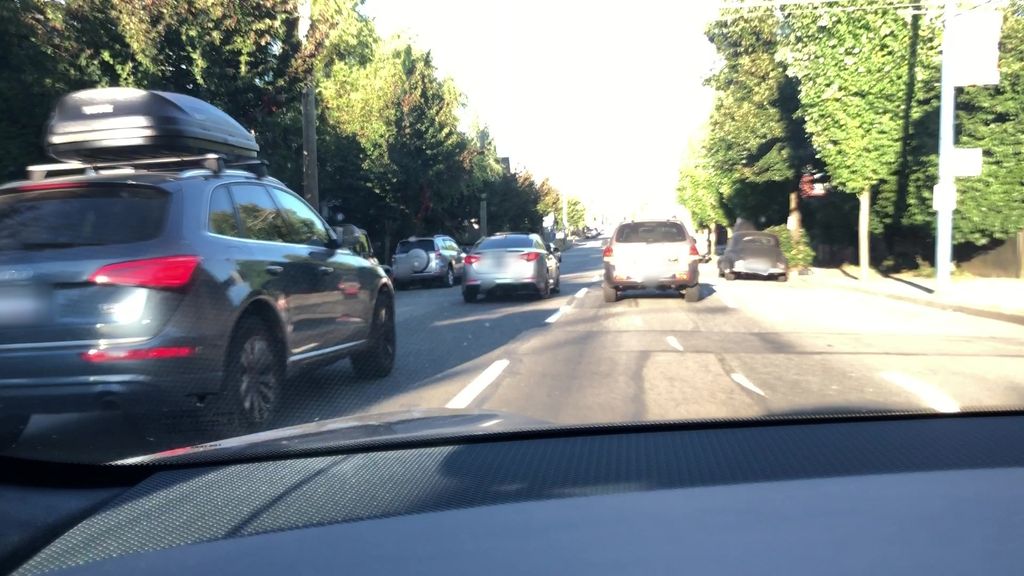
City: vancouver